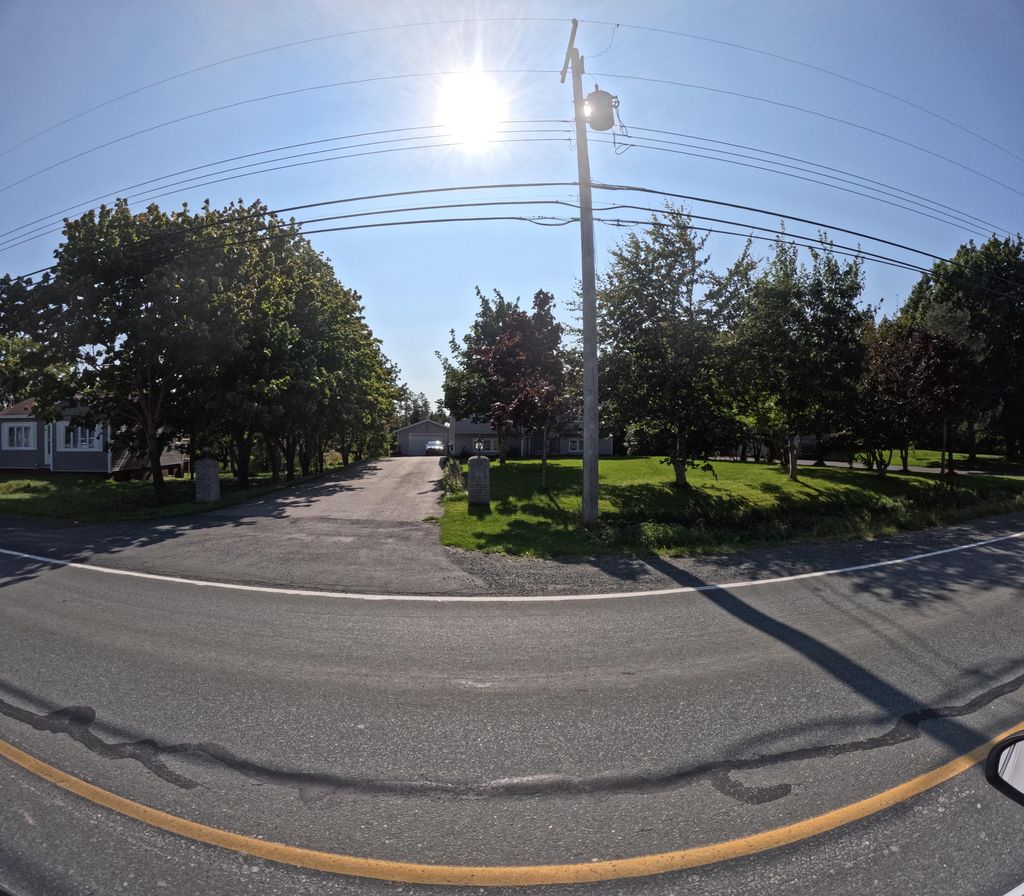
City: st_johns